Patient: sex M, age 52
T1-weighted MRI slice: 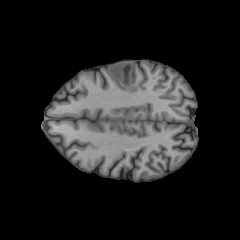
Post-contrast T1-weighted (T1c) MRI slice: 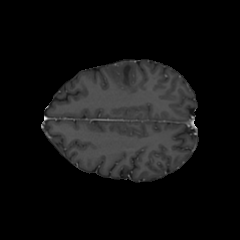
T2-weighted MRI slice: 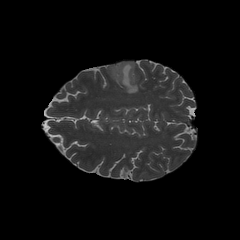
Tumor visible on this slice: yes
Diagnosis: Astrocytoma, IDH-wildtype
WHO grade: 3